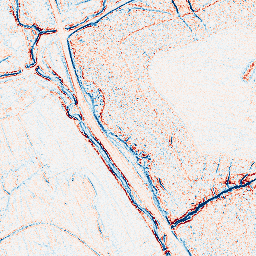
Category: edge_preserving
Decomposition family: bilateral
Decomposition parameters: d: 5
sigma_color: 75
sigma_space: 150
Upsampling method: bicubic_16x
Upsampling parameters: scale: 16
Upsampling scale: 16